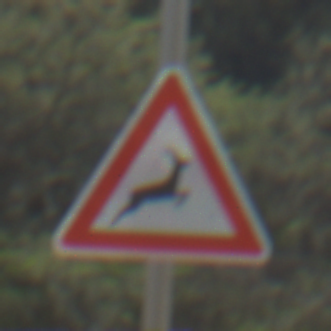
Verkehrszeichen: WildwechselLinks
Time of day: Midday
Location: Outdoor (Nature)
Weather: PartlyCloudy
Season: NotSpecified
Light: Natural